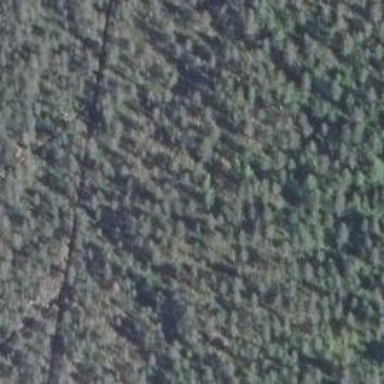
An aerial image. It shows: Woodland with needle-leaved trees.